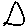
Label: triangle